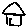
Label: house